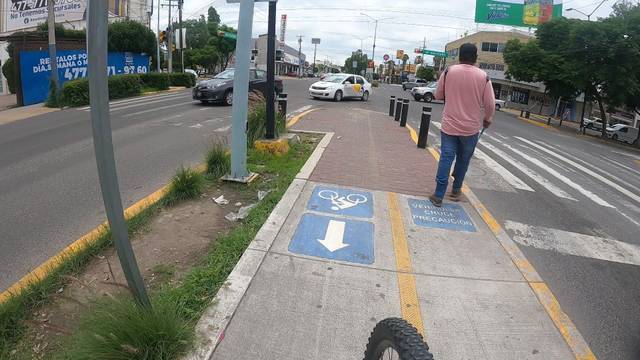
Region: Mexico
Coordinates: 21.104, -101.646